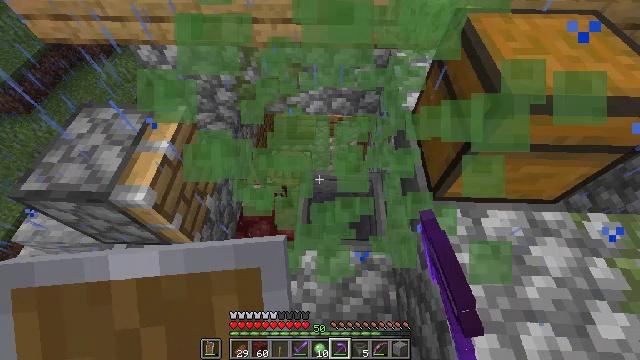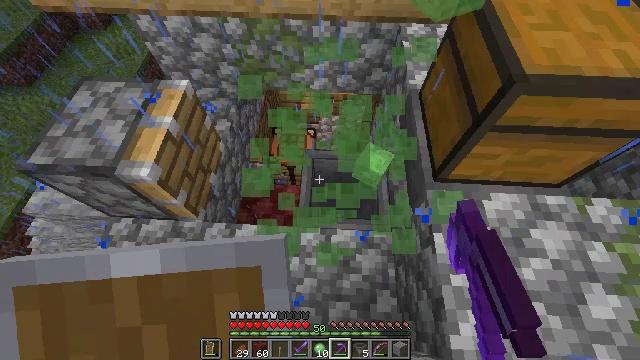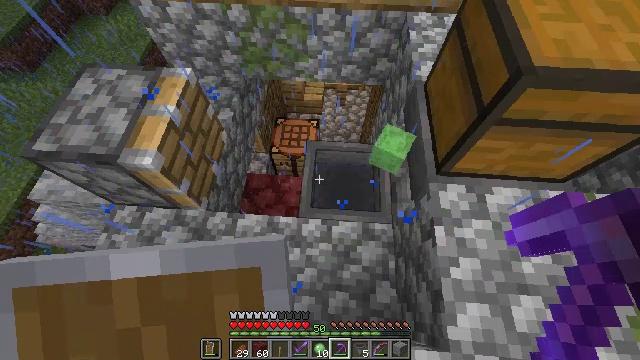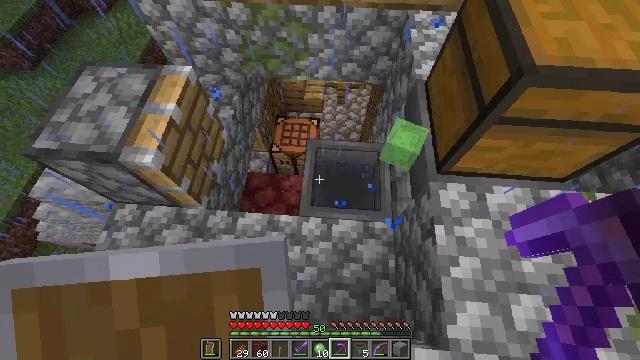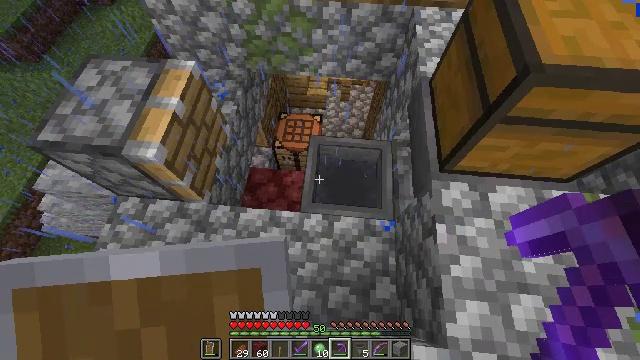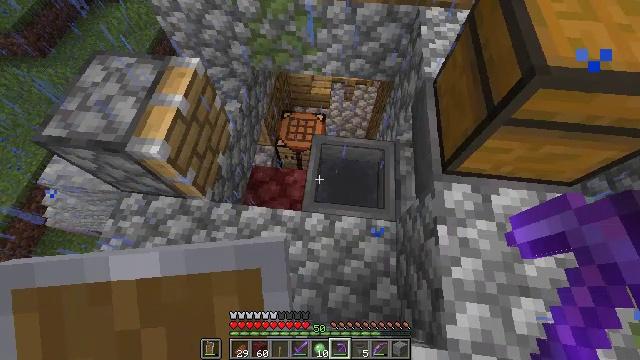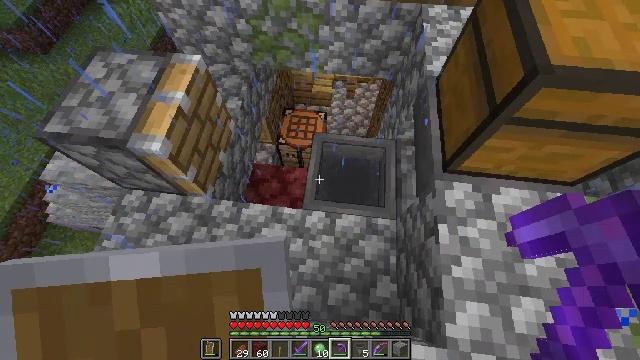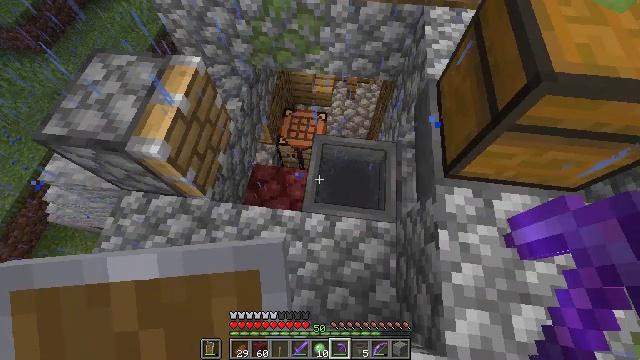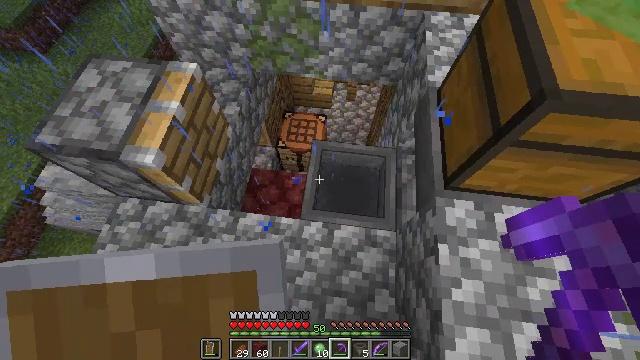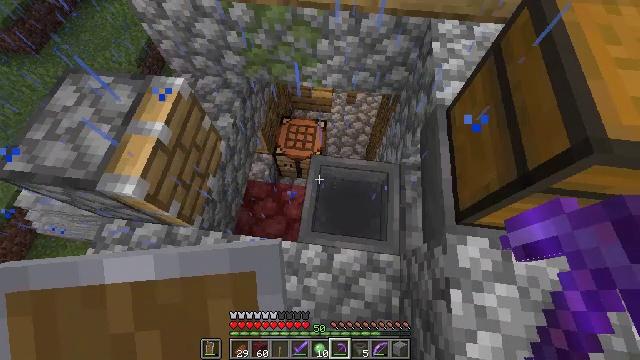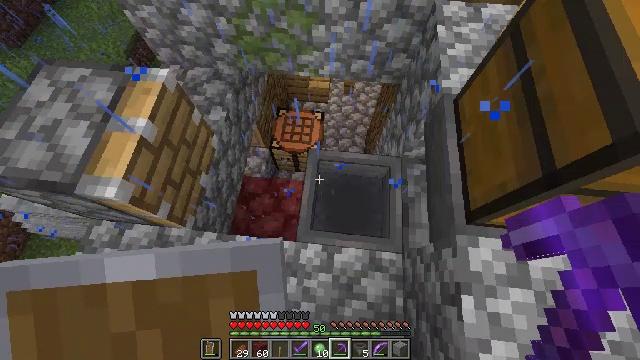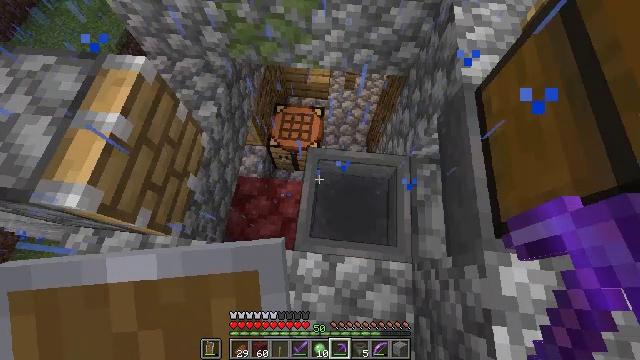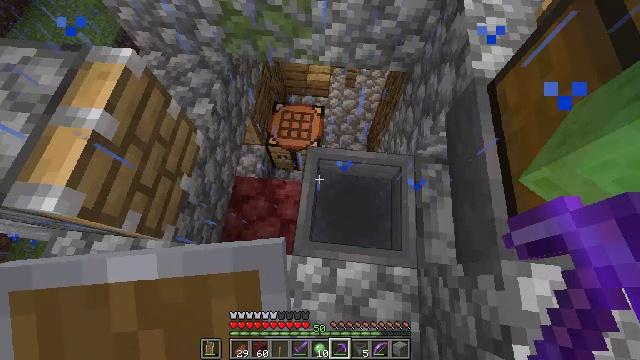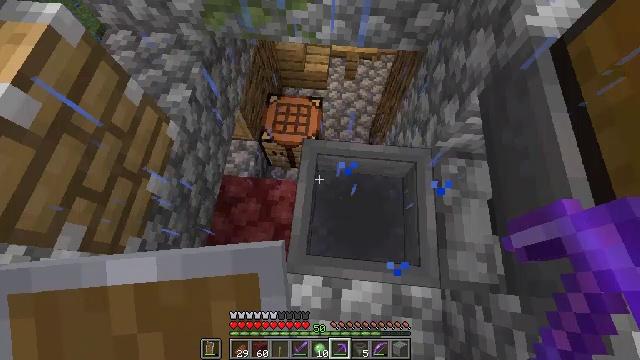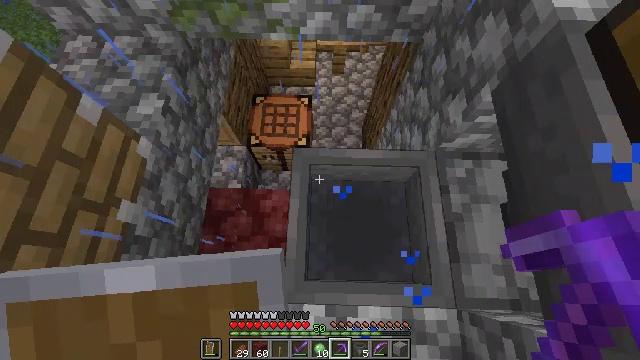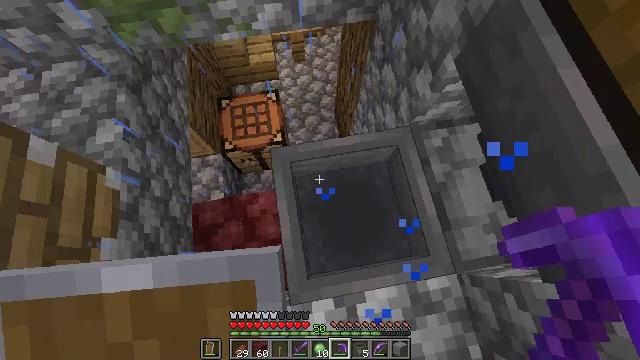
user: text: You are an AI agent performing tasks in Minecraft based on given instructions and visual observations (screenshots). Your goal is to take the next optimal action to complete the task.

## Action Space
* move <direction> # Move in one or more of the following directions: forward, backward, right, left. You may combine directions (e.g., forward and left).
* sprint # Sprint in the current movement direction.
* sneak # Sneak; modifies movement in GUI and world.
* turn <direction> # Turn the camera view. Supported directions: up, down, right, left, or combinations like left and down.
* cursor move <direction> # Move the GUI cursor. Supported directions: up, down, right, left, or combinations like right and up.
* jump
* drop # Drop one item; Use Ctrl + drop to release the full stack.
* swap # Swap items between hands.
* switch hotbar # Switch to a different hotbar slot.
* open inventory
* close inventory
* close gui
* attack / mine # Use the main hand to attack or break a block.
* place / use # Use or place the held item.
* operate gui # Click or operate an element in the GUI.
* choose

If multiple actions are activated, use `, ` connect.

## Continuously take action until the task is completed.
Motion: motion action
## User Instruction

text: Mine the piston from the build.
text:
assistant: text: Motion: turn left and down
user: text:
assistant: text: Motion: turn left and down
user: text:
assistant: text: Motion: no_op
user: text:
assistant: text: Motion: turn left
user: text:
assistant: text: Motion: turn left
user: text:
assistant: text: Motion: no_op
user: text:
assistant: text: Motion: move forward
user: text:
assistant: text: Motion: move forward
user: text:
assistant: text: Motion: move forward
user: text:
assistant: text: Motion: move forward, turn right and down
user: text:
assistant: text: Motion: move forward
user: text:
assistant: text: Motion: no_op
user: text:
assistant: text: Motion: no_op
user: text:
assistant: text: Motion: turn right and down
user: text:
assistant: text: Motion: turn right and down
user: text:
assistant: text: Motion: turn right
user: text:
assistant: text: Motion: turn right
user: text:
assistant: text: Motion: turn down
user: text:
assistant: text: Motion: move left, turn left and down
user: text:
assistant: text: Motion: move left
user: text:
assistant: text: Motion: move left
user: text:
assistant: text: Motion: move forward and move left
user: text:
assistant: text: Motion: move forward and move left
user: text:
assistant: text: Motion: move forward and move left, turn right
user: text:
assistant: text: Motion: move forward and move left, turn right
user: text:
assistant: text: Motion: move forward and move left, turn right
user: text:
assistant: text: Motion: move left, turn right
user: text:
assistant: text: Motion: turn right and up
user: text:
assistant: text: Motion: turn right and up
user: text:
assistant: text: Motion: turn right